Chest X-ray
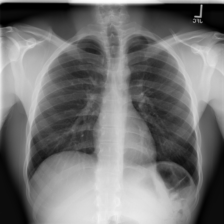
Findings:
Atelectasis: negative
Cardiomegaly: negative
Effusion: negative
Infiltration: negative
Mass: negative
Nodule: negative
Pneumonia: negative
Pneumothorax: negative
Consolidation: negative
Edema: negative
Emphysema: negative
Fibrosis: negative
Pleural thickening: negative
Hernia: negative